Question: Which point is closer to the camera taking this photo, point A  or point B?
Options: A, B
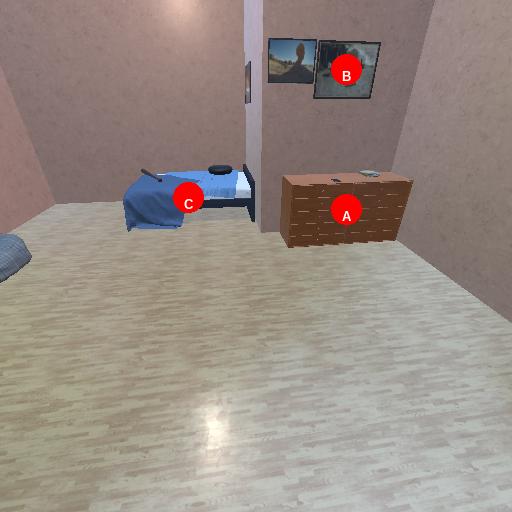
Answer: A